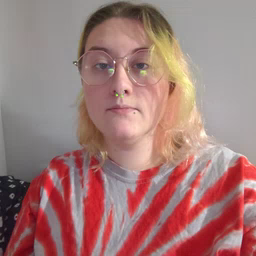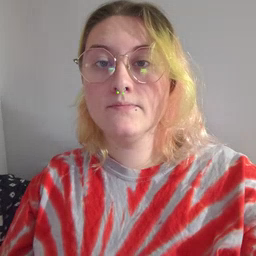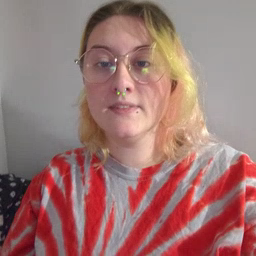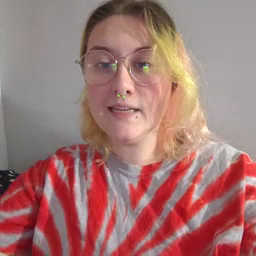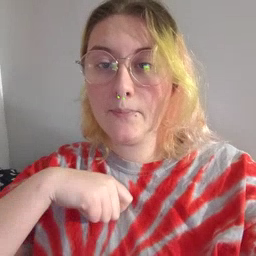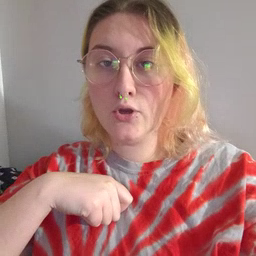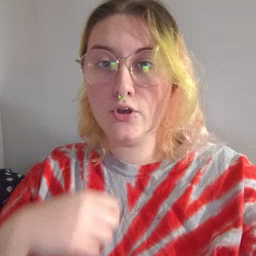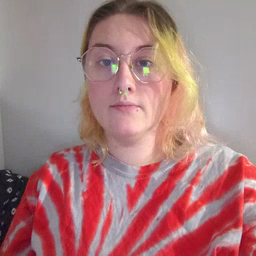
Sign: zipper